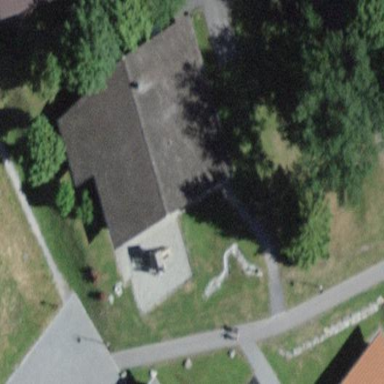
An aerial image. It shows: Kindergarten building.